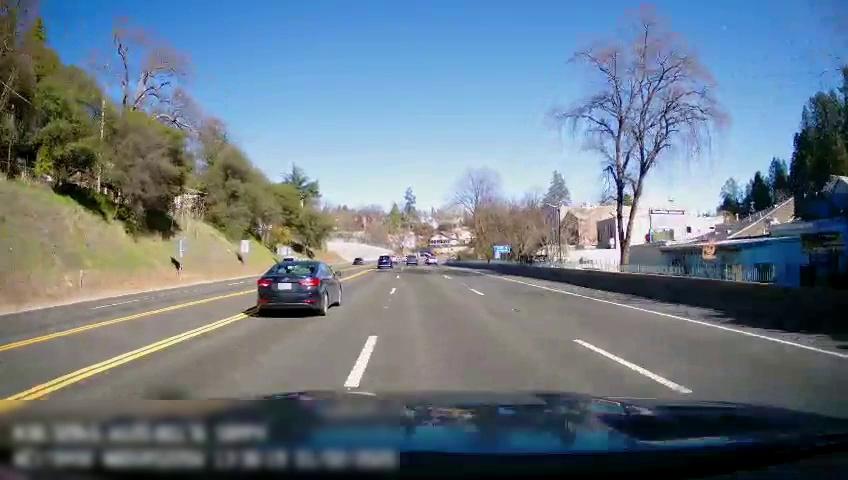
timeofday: Day
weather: Sunny
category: Drivable Space
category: Drivable Space
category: Vehicles | Car
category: Vehicles | SUV
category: Vehicles | Truck
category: Vehicles | Truck
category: Vehicles | SUV
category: Vehicles | Car
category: Lanes | Current Lane
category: Lanes | Current Lane
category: Lanes | Alternate Lane
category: Lanes | Alternate Lane
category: Lanes | Opposite Lane
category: Lanes | Opposite Lane
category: Traffic | Signs